Question: I want to change order in plist file programmatically but from xcode. Is there a way in Xcode where i can sort by value? I simply want to arrange it for myself. For now if i want add new item it will always goes to tail.

How to sort it ? To 100 value go to the top?
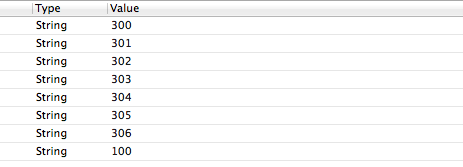
Answer: Your can edit a plist file with an text editor. Right click on plist file -> open as -> source code.
and i think you have to put you strings in an Array